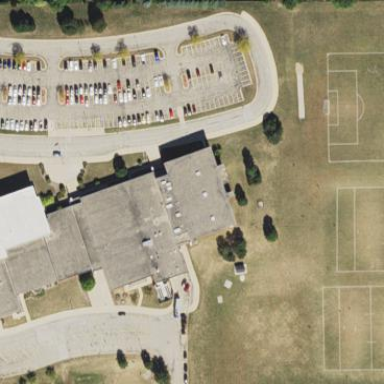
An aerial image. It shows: School used for education purposes.